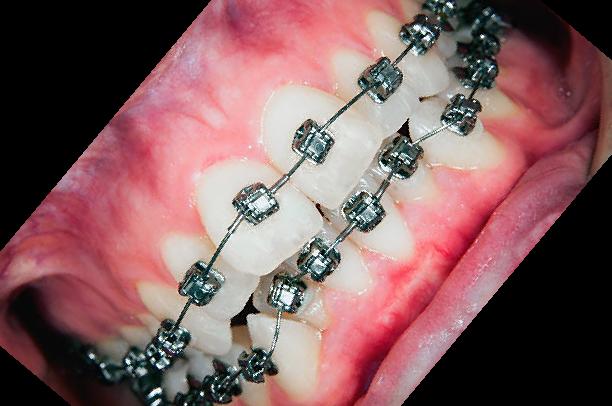
Condition: Gingivitis